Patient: sex F, age 82
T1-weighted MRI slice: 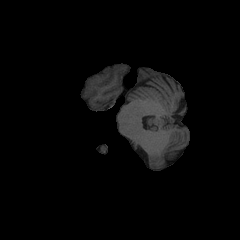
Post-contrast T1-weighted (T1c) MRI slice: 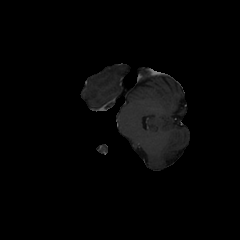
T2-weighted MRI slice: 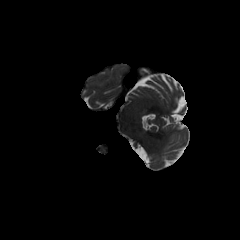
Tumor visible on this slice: no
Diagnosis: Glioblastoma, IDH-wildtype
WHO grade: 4